Question: I'm really going crazy on this.
But let me explain to you my little project first:
I have an Custom 'UITableView' 'TDStartTableView'.
Also in there I have some methods implemented for rendering the table. No problem there.
Inside of one 'TableViewCell' there is a button.
When that Button is clicked it triggers this method:
'''
- (void)triggerPush {
[self.delegate pushNextView];
}
'''
'self.delegate' is specified in the .h file of 'TDStartTableView' like this:
'''
@property (nonatomic, weak) id<TDStartTableViewDelegate> delegate;
'''
Also, the reference is set in my 'UITableViewController':
'''
self.tableView.delegate = self;
'''
'UITableView''ViewController''UITableView'
So because the protocol forces me to implement 'pushNextView' this method is in my UIViewController:
'''
- (void)pushNextView {
NSLog(@"This works");
}
'''
But now comes the tricky part.
I create a segue from my 'UIViewController' to a new ViewController. I connect them via a segue and name the segue appropriately. 'pushToSecondStep'.

Now one would think, that when I change the implementation of 'pushNextView' to this
'''
- (void)pushNextView {
[self performSegueWithIdentifier:@"pushToSecondStep" sender:self];
}
'''
it works. But what I get is:
''Receiver (<TDFirstStepTableViewController: 0x8dc97d0>) has no segue with identifier 'pushToSecondStep'''
Please help, I'm going crazy :D
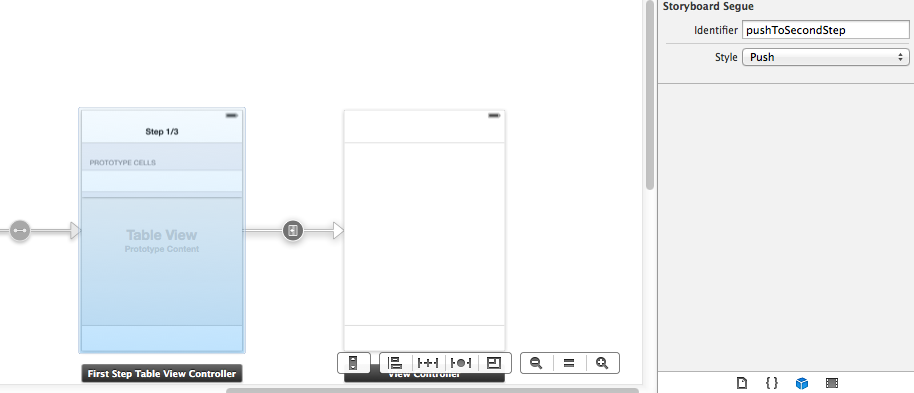
Answer: The problem was, that I overwrote a constructor of 'TDStartTableView'.
The proper form is that you implement all constructors, so that Objective-C can instantiate them all by itself:
'''
- (id) initWithCoder:(NSCoder *)aDecoder {
self = [super initWithCoder:aDecoder];
return self;
}
'''
Also when you implement a custom 'UITableView' Widget you shouldn't use 'UITableViewController' but 'UIViewController'.
Also you don't initialize your custom 'UITableView' yourself, Storyboard already does that for you, so if you want to set special variables for it like 'numberOfRows' then just declare a property and then set it via a setter-method outside and call '[tableView reloadData]'.
Also, thanks <URL>